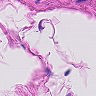
Metastatic tissue present: no